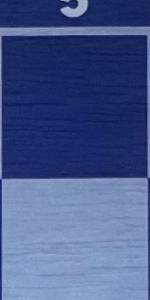
Label: Empty